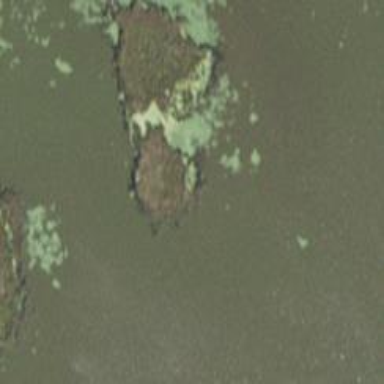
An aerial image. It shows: Islet.